Interaction volume radius: 5 \u00c5
Interaction volume height: 10 \u00c5
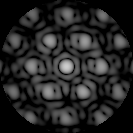
Disorder parameter: 0.2198